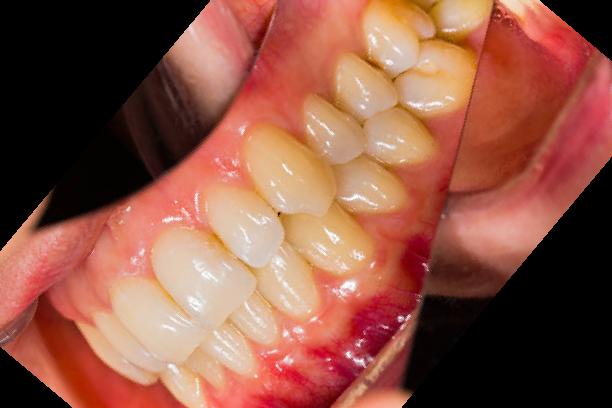
Condition: Gingivitis